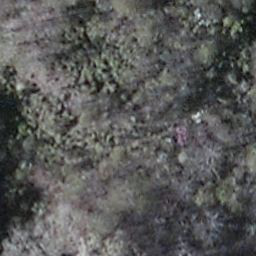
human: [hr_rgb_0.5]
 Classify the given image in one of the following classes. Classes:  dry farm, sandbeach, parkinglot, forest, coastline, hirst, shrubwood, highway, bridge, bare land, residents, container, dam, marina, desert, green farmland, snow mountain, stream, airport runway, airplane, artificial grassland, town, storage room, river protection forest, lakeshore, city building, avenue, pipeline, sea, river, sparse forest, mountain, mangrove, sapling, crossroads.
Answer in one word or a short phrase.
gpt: shrubwood